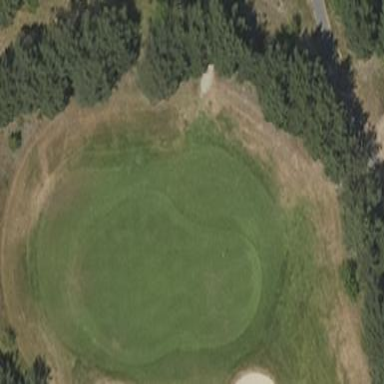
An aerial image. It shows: Golf green.